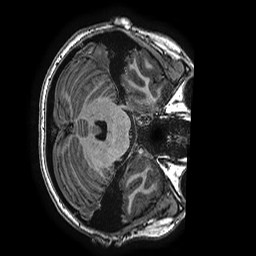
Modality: T1w
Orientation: axial
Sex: female
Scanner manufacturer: ge
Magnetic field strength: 3 T
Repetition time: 0.007644 s
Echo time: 0.003468 s